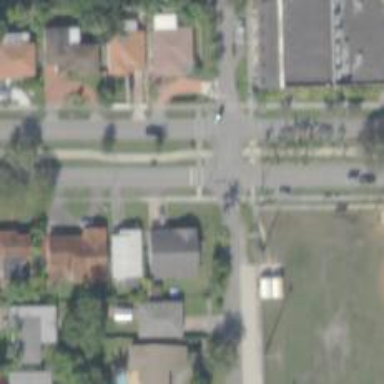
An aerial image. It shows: Footway.